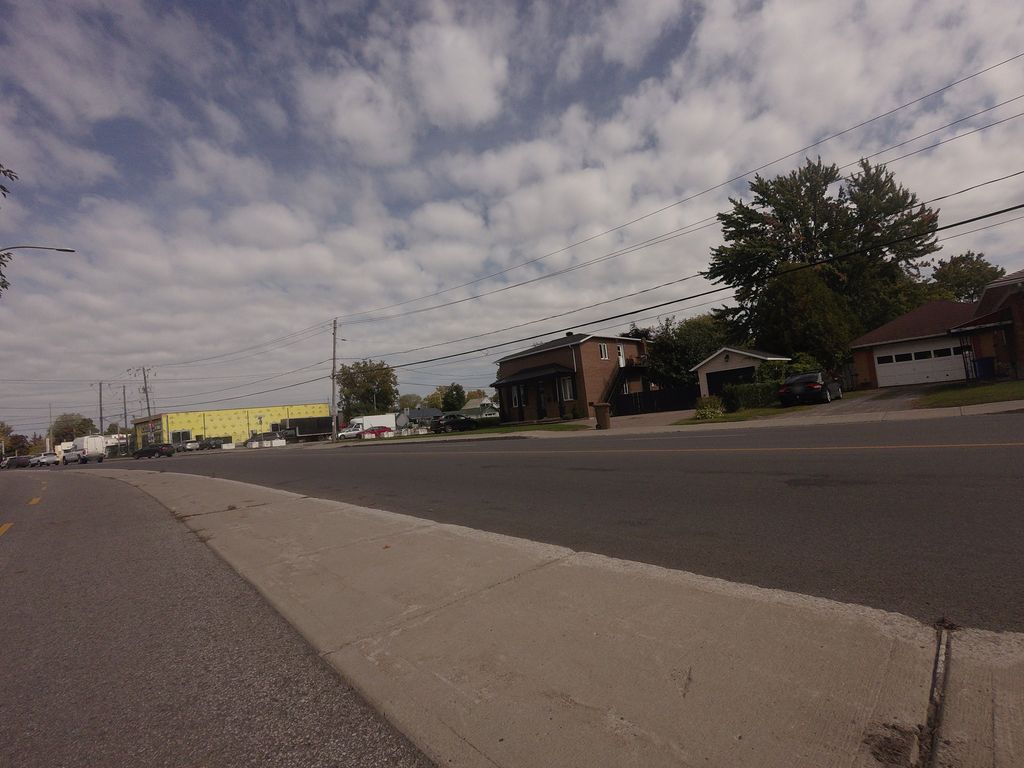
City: montreal